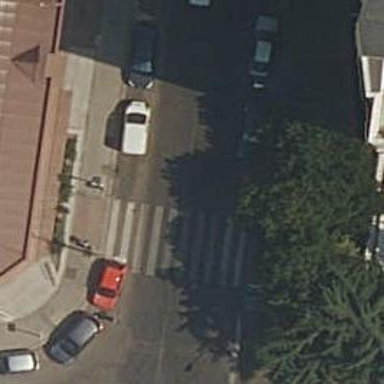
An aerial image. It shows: Footway crossing paved with paving stones.